Question: I'm using SwingX JXDatePicker and I can't figure out how to provide next/previous year buttons (as by default it only provides next/previous month buttons).
Also, it seems that SwingX is not maintained anymore: should I be using a more recent component as date picker?
Any help/hint would be greatly appreciated.
Thanks, Thomas
To clarify the question, I added a JXDatePicker screenshot and highlighted in red the next/previous month buttons.
The questions is thus: how to add buttons that will bring the calendar to next/previous year?
Please note that the new buttons need to be standard components as they need to be rendered by a particular Look & Feel manager (Insusbtantial in this case).
Many thanks

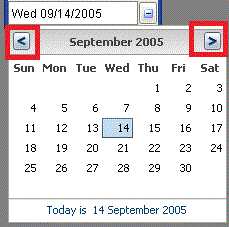
Answer: I would recommend using Microba DatePicker. It's highly customizable and does exactly what you want.
<URL>

Ok I see. Well I did some research and it seems the function you are looking for is actually not present in JXDatePicker.
A different alternative I found is: JDatePicker at <URL>.
Main website: <URL>
This is still supported and seems to have the function you want.